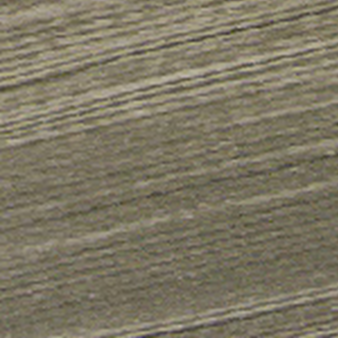
Label: other